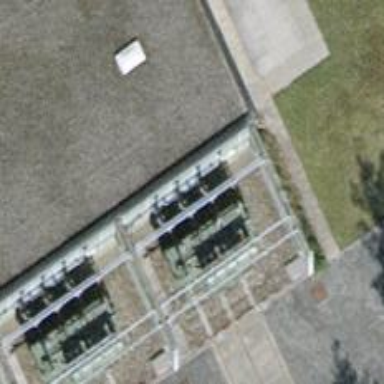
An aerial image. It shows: Three power cables.